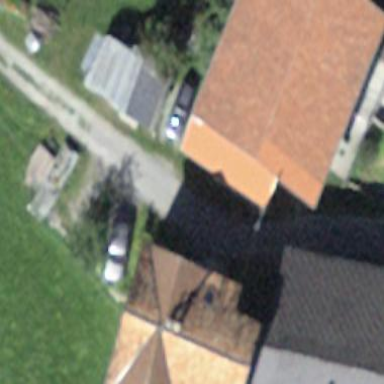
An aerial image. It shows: Simple house.